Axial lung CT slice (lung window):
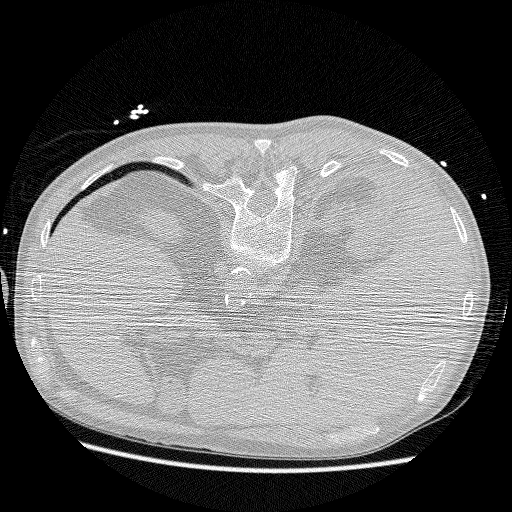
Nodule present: no